An envelope spectrum derived from a bearing vibration measurement is shown; the reference markers locate BPFO, BPFI, BSF and FTF for this bearing geometry and shaft speed. Based on the visible evidence, which condition applies: normal, inner_race, outer_race, ball?
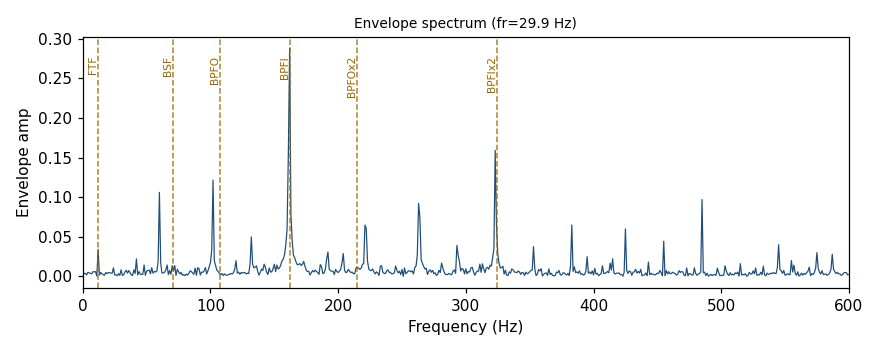
Answer: inner_race